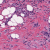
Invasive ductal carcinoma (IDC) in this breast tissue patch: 0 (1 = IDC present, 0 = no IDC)